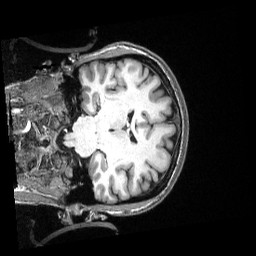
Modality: T1w
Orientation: coronal
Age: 41
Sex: female
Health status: ill
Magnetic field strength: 3 T
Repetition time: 2.53 s
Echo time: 0.00331 s